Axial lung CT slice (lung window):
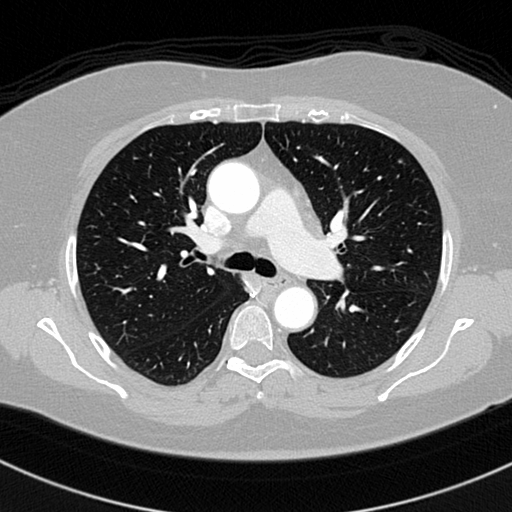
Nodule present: no